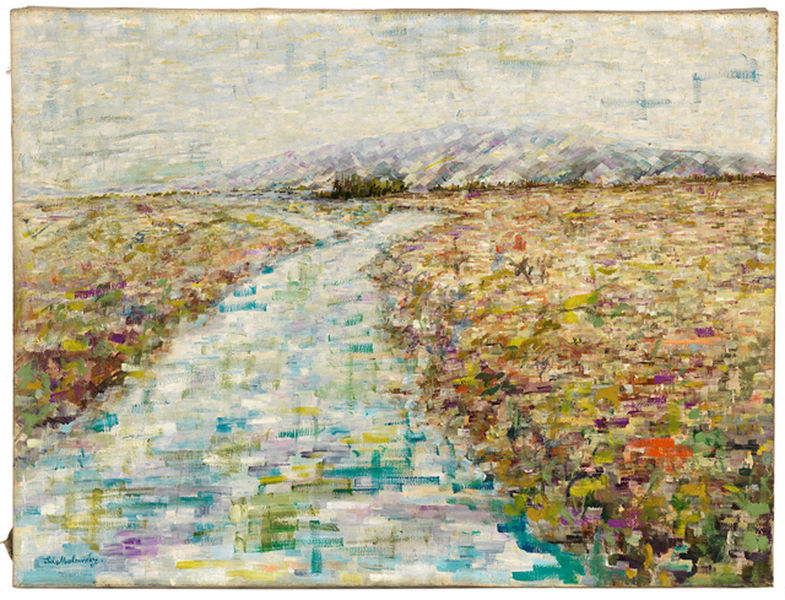
Titel: The Jordain Valley, The Jordain Valley
Künstler: Sviatoslav Malevskii-Malevich (Malewsky)
Standort: Amherst (Massachusetts, USA)
Institution: Mead Art Museum, Amherst College
Schlagwörter: blue, red, white, green, sky, landscape, mountain, shore, water, horizon, trees, river, purple, abstract, watercolour, colorful, colourful, impressionist, colour, land, countryside, crosses, brushwork, multicolout, multicolor